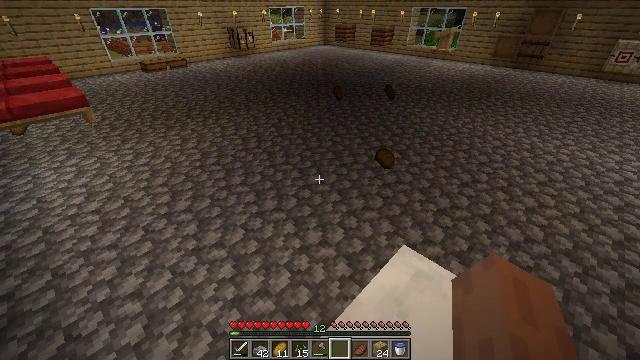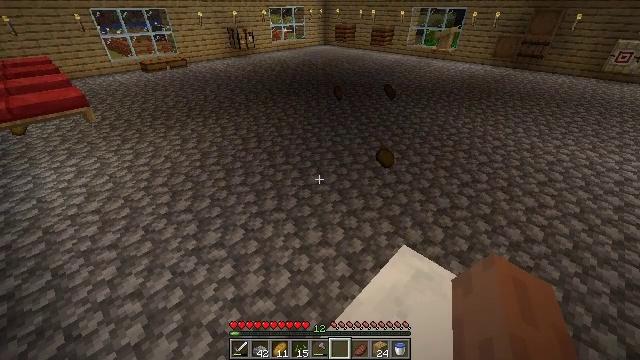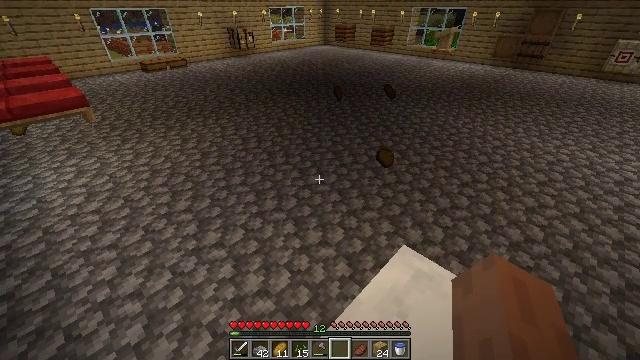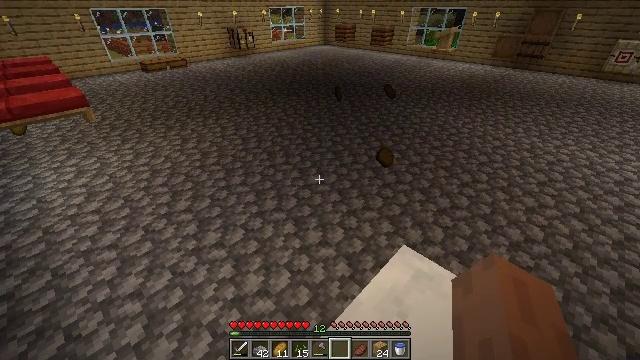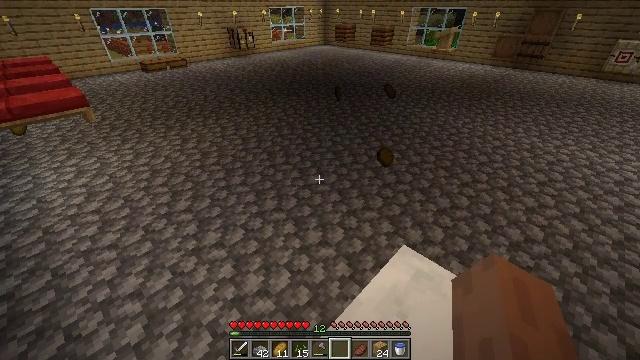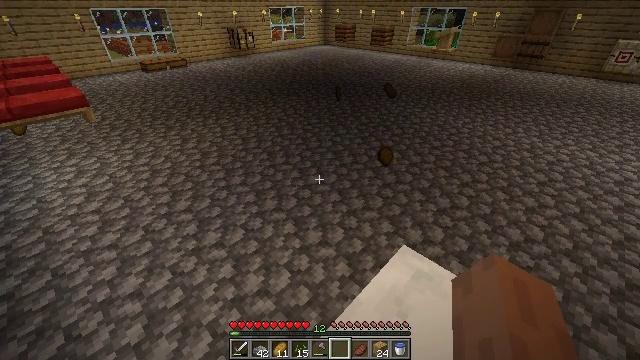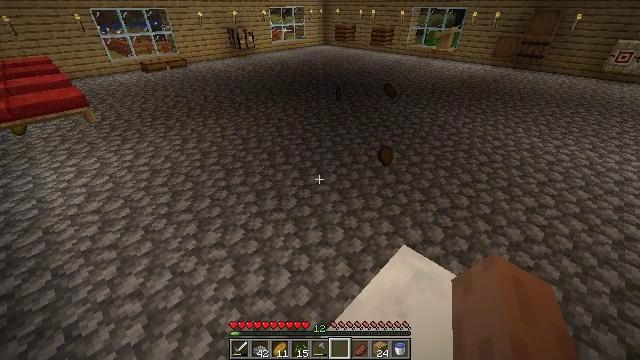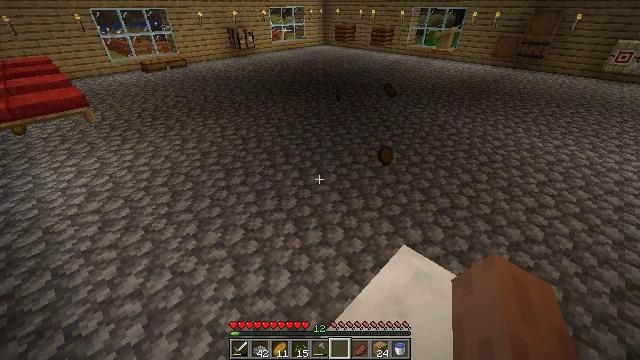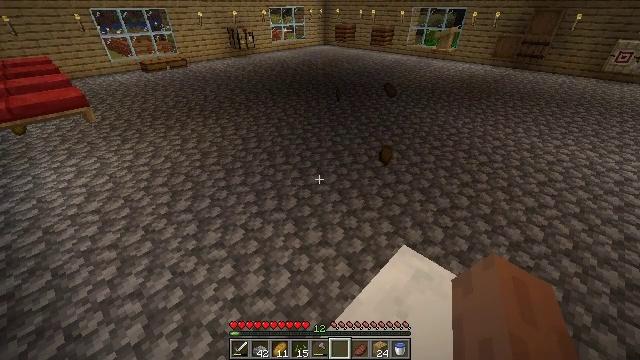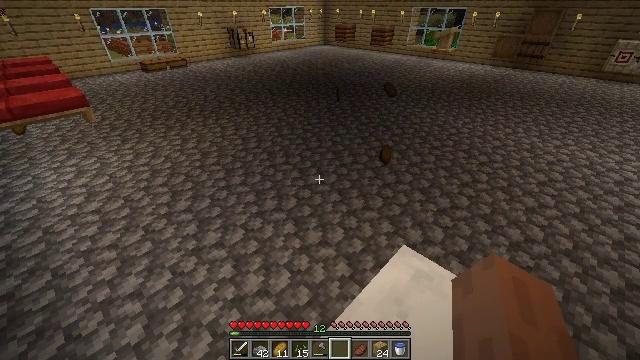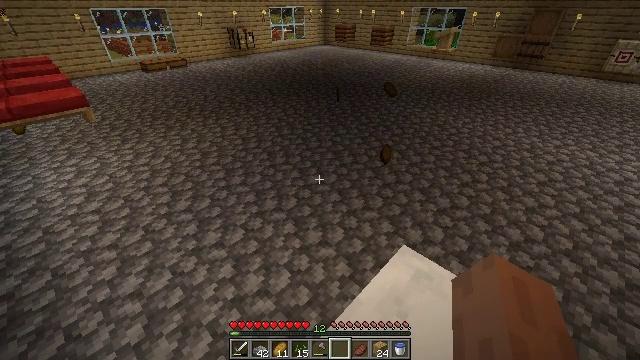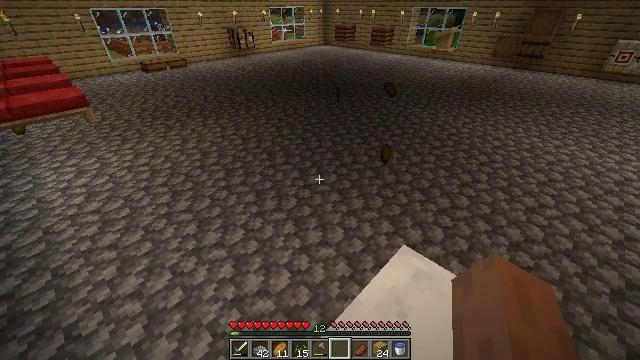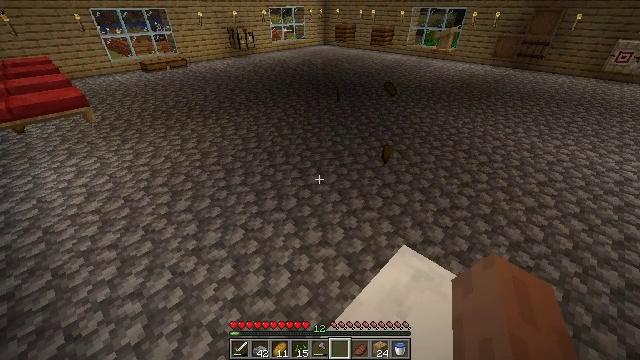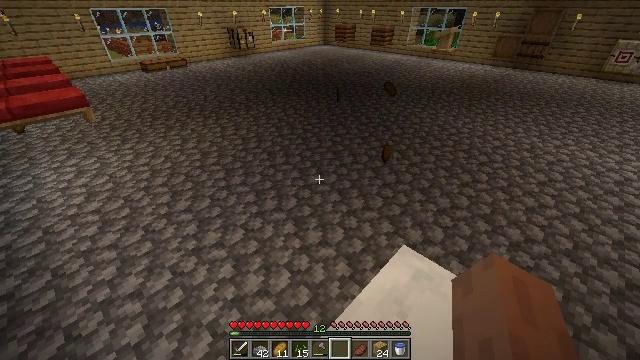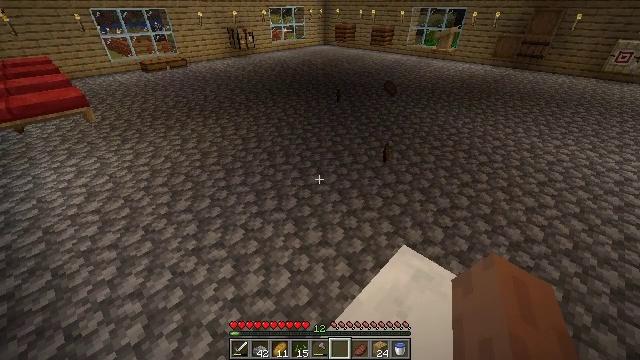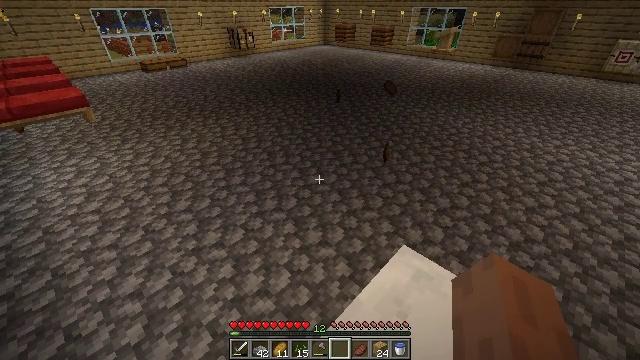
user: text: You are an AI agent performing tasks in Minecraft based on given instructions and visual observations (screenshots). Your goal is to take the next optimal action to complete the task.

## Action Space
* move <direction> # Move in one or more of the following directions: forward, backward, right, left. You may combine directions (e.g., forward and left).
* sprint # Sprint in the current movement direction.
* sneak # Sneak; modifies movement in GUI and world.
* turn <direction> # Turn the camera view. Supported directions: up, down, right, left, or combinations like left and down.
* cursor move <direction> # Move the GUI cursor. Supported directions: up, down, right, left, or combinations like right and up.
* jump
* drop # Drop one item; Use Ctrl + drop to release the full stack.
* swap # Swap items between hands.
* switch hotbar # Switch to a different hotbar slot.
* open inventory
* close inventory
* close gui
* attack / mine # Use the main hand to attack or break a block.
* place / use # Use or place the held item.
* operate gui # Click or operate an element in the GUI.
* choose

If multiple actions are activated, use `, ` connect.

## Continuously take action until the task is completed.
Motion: motion action
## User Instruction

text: Break the cobblestone slab to recycle it.
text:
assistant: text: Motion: no_op
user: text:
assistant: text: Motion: no_op
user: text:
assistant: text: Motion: no_op
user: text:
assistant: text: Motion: no_op
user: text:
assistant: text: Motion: no_op
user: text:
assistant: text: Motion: no_op
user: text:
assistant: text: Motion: no_op
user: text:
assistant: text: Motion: no_op
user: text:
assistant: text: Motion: no_op
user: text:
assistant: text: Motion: no_op
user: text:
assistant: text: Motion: no_op
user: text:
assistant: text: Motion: no_op
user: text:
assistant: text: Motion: no_op
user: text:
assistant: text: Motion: no_op
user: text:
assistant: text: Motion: no_op
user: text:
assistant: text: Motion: no_op
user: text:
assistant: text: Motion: no_op
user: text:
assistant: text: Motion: no_op
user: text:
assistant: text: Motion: no_op
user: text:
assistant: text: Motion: no_op
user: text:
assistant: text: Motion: no_op
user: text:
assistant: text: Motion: no_op
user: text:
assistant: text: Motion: no_op
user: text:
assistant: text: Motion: no_op
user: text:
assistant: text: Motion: no_op
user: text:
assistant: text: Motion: sprint
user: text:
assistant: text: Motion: sprint
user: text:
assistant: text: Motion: sprint
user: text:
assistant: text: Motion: sprint
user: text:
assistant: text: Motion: sprint